You are looking at the envelope spectrum of a bearing's vibration signal. The marked vertical lines are the theoretical fault frequencies for the outer race, inner race, rolling elements, and cage. Based on the visible evidence, which condition applies: normal, inner_race, outer_race, ball?
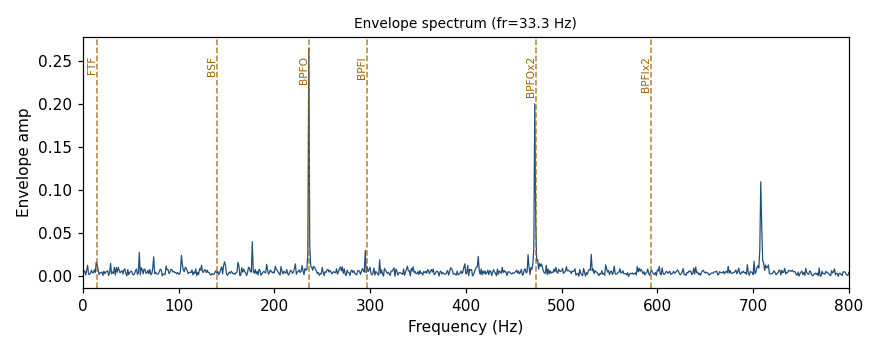
Answer: outer_race